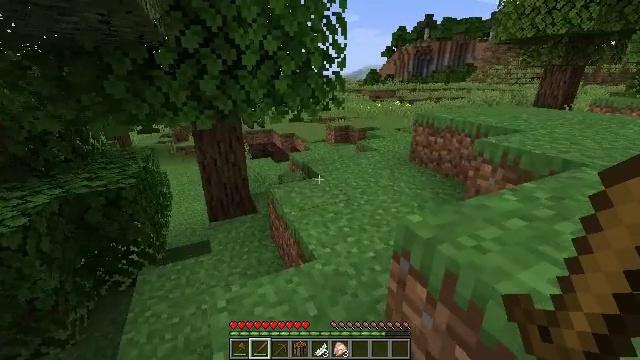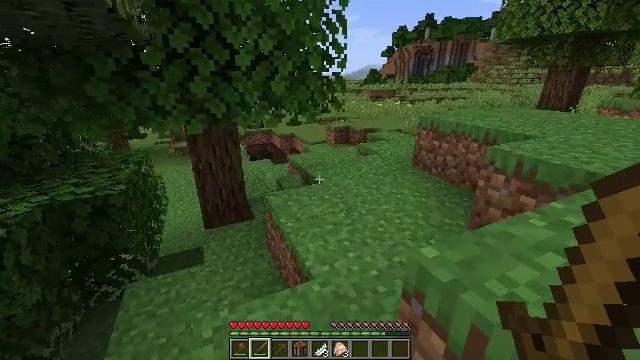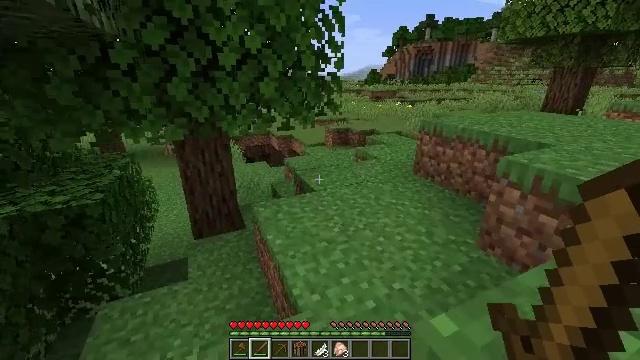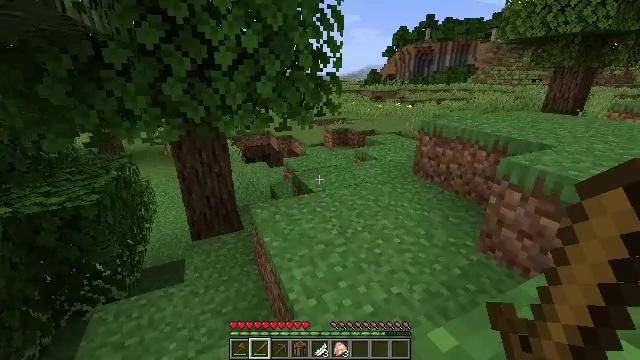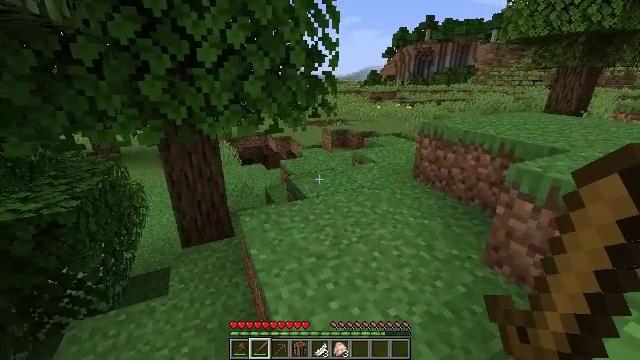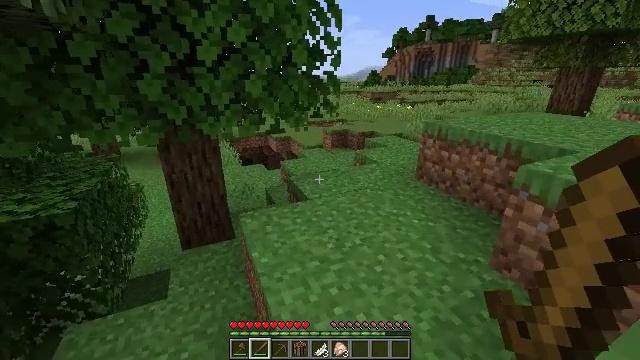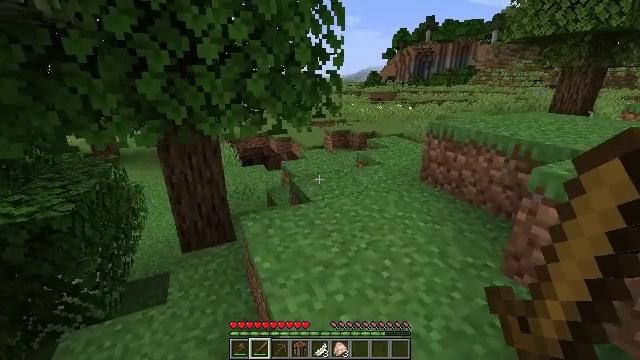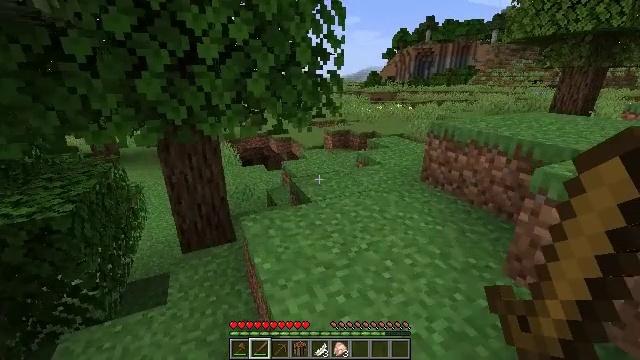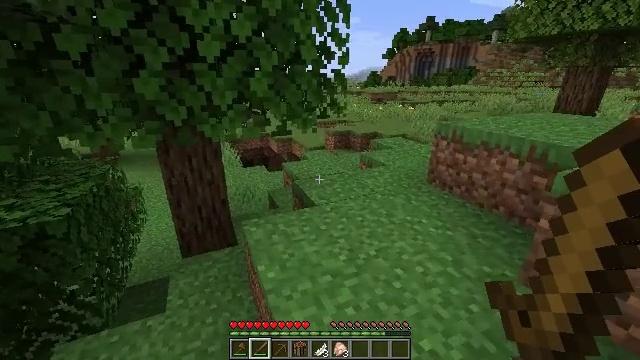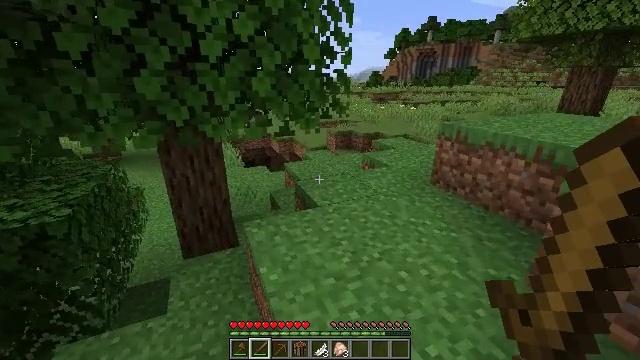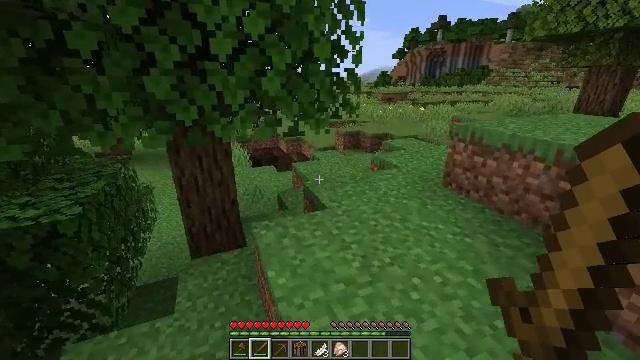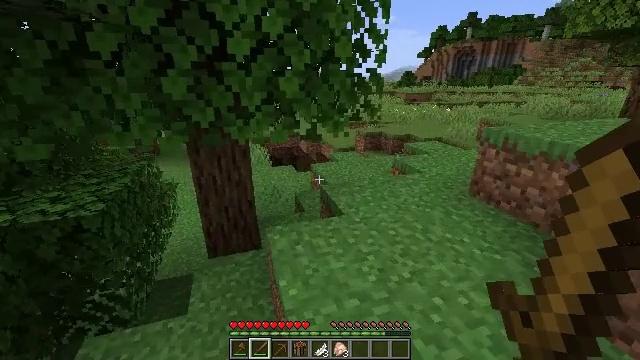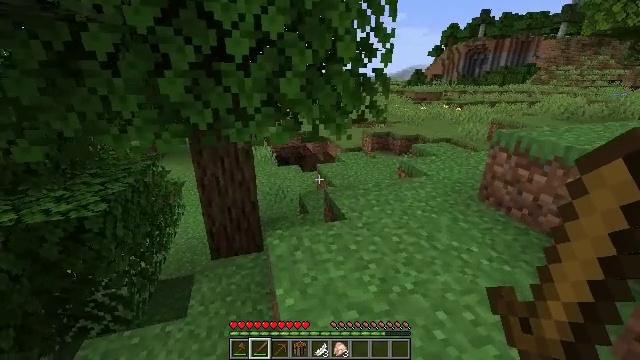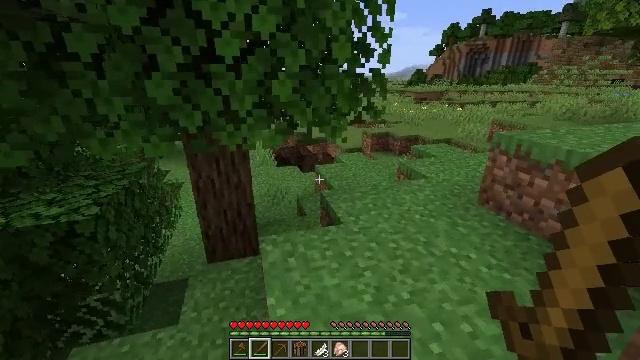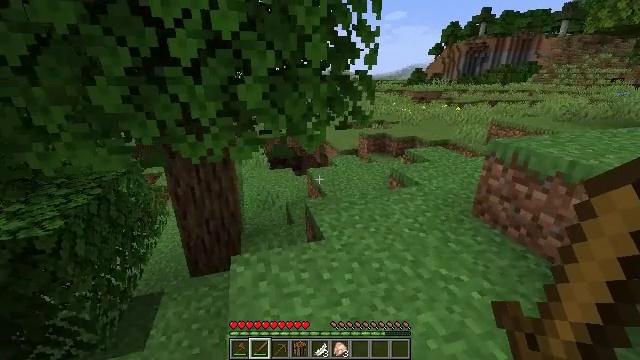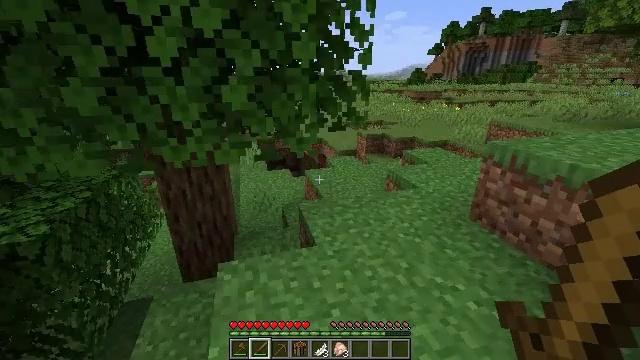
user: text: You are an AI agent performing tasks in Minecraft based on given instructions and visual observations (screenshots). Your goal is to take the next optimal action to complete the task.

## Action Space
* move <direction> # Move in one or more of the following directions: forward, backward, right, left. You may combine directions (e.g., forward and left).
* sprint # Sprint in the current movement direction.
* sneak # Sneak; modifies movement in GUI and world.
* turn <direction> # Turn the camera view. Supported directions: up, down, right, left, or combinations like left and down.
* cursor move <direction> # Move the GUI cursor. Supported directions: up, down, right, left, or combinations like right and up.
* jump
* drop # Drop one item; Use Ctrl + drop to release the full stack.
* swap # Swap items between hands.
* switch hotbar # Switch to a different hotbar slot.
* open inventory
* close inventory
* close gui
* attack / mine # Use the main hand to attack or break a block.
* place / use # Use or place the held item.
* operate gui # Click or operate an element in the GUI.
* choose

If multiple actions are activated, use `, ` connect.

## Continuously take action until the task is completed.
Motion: motion action
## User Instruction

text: Kill the chicken.
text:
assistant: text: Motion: move forward
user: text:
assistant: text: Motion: move forward and move right
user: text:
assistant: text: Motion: move forward and move right
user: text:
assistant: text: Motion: move forward and move right
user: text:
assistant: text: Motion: move forward and move right
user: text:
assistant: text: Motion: move forward and move right
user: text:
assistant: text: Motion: move forward and move right
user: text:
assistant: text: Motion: move forward and move right
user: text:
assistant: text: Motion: move forward and move right
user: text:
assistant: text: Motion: move forward and move right, turn left
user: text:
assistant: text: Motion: move forward and move right, turn left
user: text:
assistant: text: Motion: move forward and move right, turn left
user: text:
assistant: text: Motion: move forward and move right
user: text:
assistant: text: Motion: move forward and move right
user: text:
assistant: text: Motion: move forward and move right
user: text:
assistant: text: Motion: move forward and move right
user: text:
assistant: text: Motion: move forward and move right
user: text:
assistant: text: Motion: move forward and move right, turn left
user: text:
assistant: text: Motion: move forward and move right, turn left
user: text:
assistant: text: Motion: move forward and move right
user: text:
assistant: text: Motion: move forward and move right
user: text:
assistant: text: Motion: move forward and move right
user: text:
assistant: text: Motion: move forward
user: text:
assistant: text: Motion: move forward
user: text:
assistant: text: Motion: move forward
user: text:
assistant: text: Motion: move forward
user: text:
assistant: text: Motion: move forward
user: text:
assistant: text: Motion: move forward
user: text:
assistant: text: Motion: move forward
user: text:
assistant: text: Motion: move forward